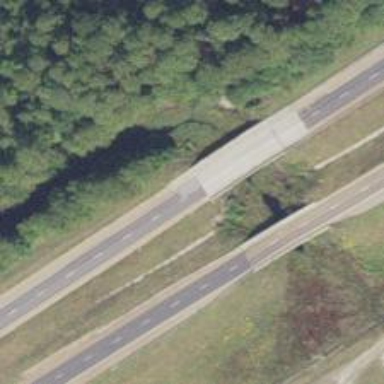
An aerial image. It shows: Beam bridge on trunk highway.